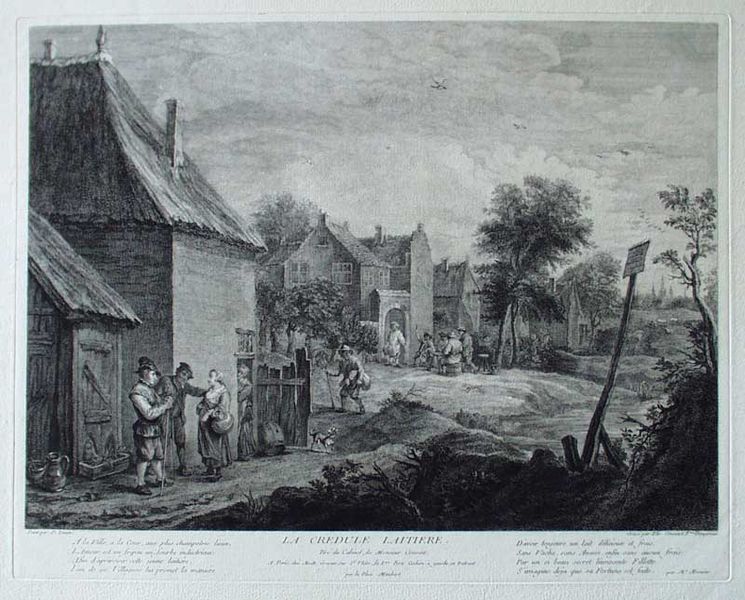
Titel: La credule laitière
Künstler: Catherine-Elisabeth Lempereur
Standort: Karlsruhe
Institution: Staatliche Kunsthalle Karlsruhe
Schlagwörter: gathering, men, people, soldier, white, black, conversation, grey, talk, woman, print, woodcut, wood, clouds, man, sky, tree, house, landscape, germany, houses, roof, trees, village, road, drawing, paper, black and white, animals, bird, dog, illustration, birds, french, writing, fence, basket, ink, buildings, gate, engraving, pencil, england, lithograph, goat, chimney, citizens, branch, text, sign, idyllic, rustic, villagers, thatch, thatched, credule, laetiere, sign post, ajr, isyllic, mideival